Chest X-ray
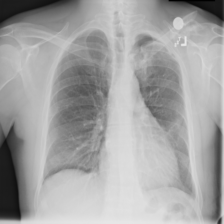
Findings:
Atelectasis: negative
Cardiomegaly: negative
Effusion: negative
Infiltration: negative
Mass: negative
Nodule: negative
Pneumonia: negative
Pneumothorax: positive
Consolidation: negative
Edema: negative
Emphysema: negative
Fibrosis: negative
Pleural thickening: negative
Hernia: negative